Field crop: maize
Growth stage: 2
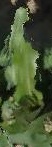
Species: maize